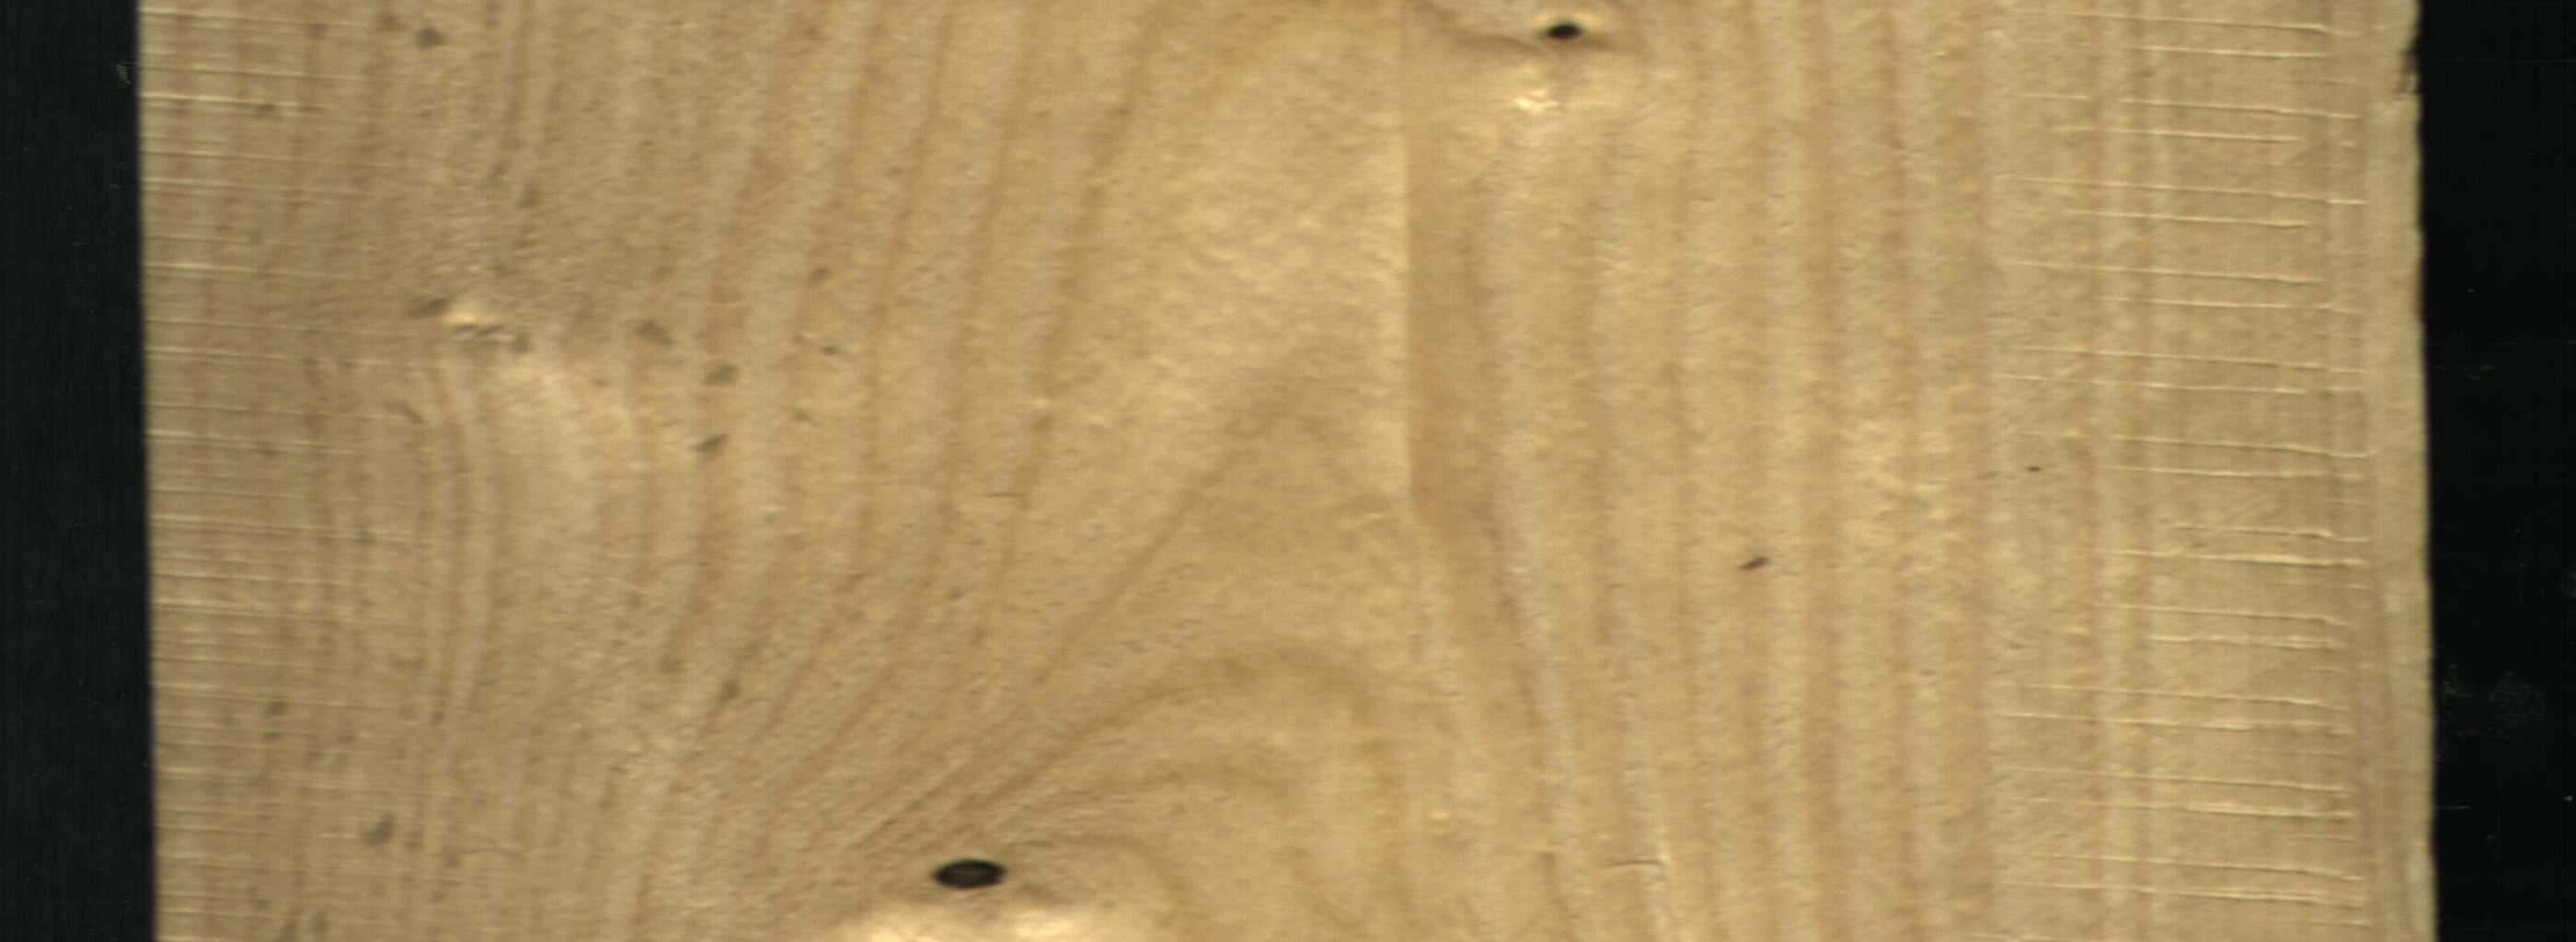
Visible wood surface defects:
Dead_Knot
Dead_Knot